Interaction volume radius: 5 \u00c5
Interaction volume height: 10 \u00c5
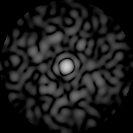
Disorder parameter: 0.8286